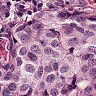
Metastatic tissue present: yes